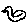
Label: bird